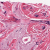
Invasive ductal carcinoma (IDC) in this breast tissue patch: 0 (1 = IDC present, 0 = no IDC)